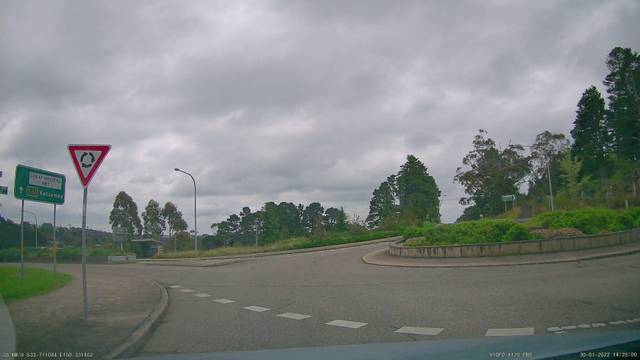
Region: Australia
Coordinates: -33.711, 150.331